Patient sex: M
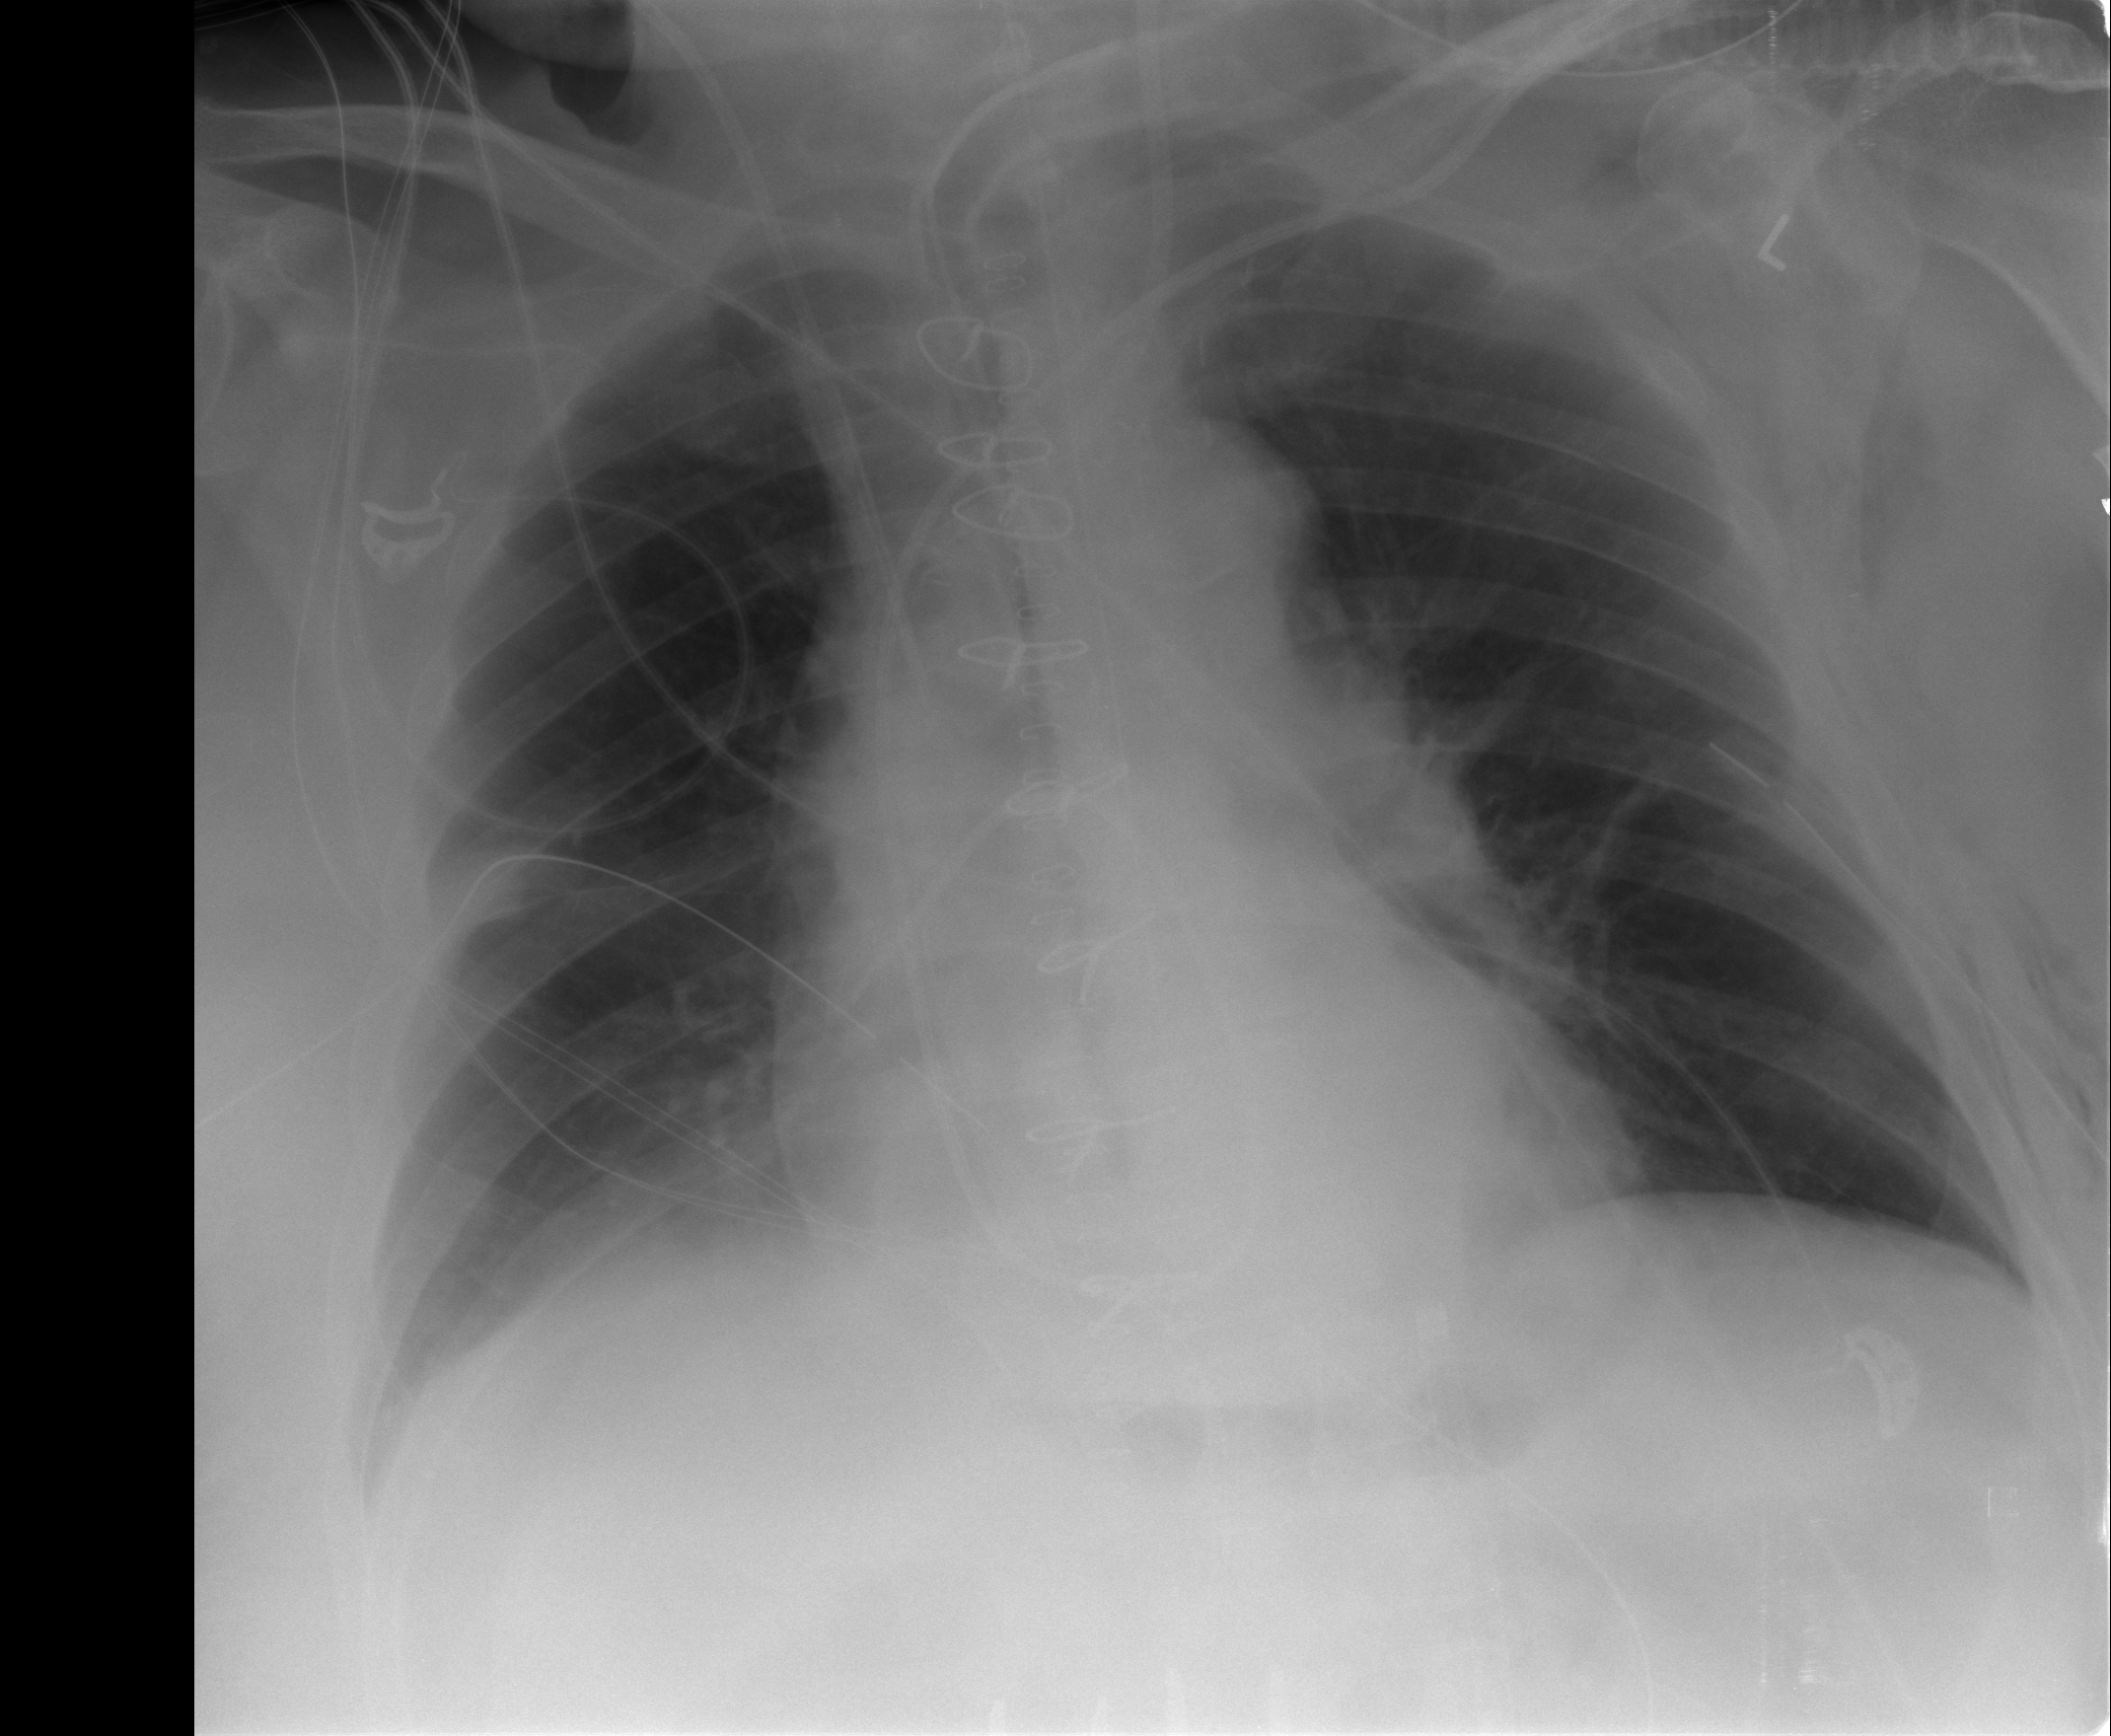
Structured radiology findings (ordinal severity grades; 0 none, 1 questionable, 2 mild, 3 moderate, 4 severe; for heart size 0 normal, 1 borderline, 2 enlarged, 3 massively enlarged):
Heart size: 0
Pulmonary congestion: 1
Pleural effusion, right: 1
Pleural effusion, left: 0
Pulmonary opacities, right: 0
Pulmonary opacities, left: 0
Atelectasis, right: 2
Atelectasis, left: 1